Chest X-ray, PA view. Patient: 54 years old, sex M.
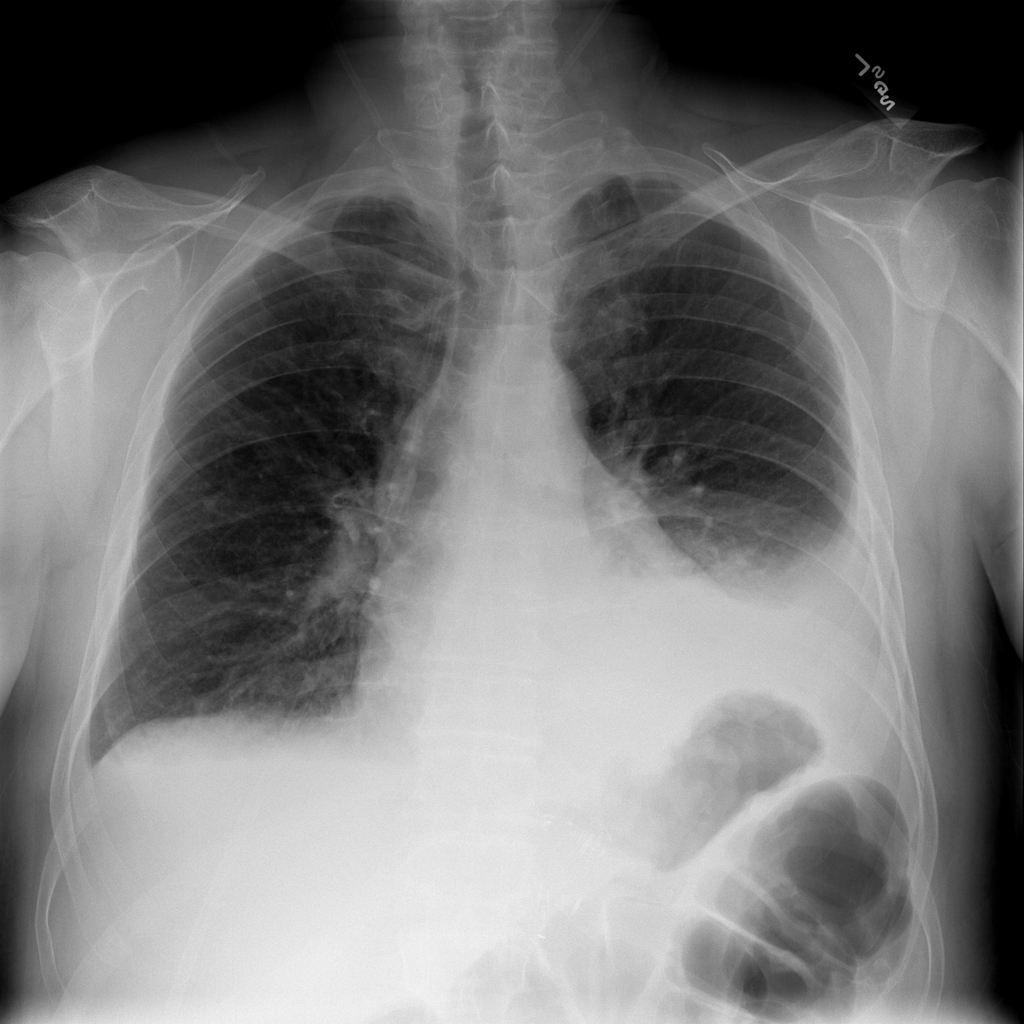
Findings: Effusion